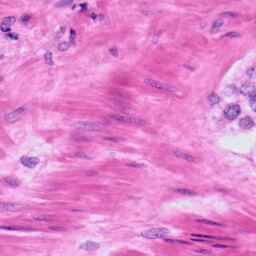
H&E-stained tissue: Prostate